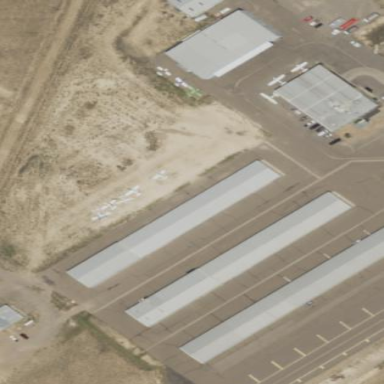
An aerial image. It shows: Hangar located at airport.